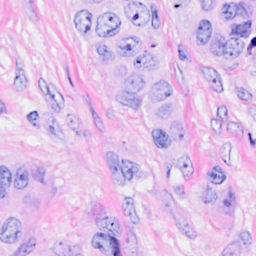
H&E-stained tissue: Breast